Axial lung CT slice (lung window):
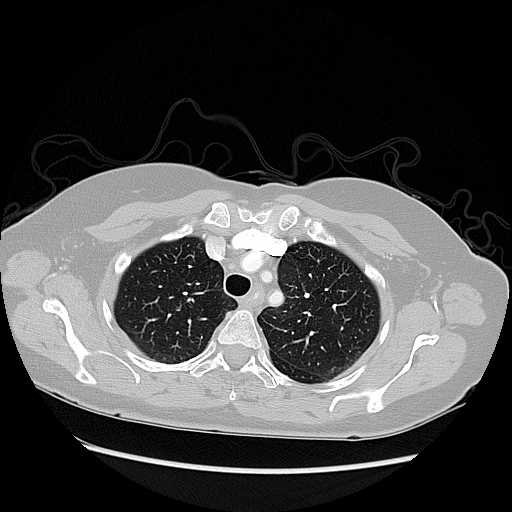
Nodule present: no